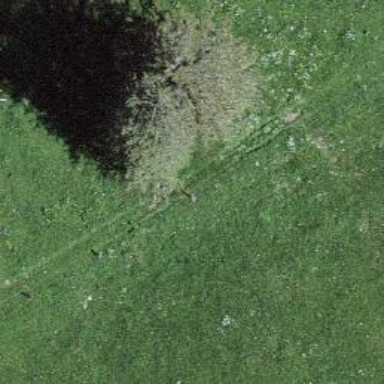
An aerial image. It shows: Beautiful tree in nature.